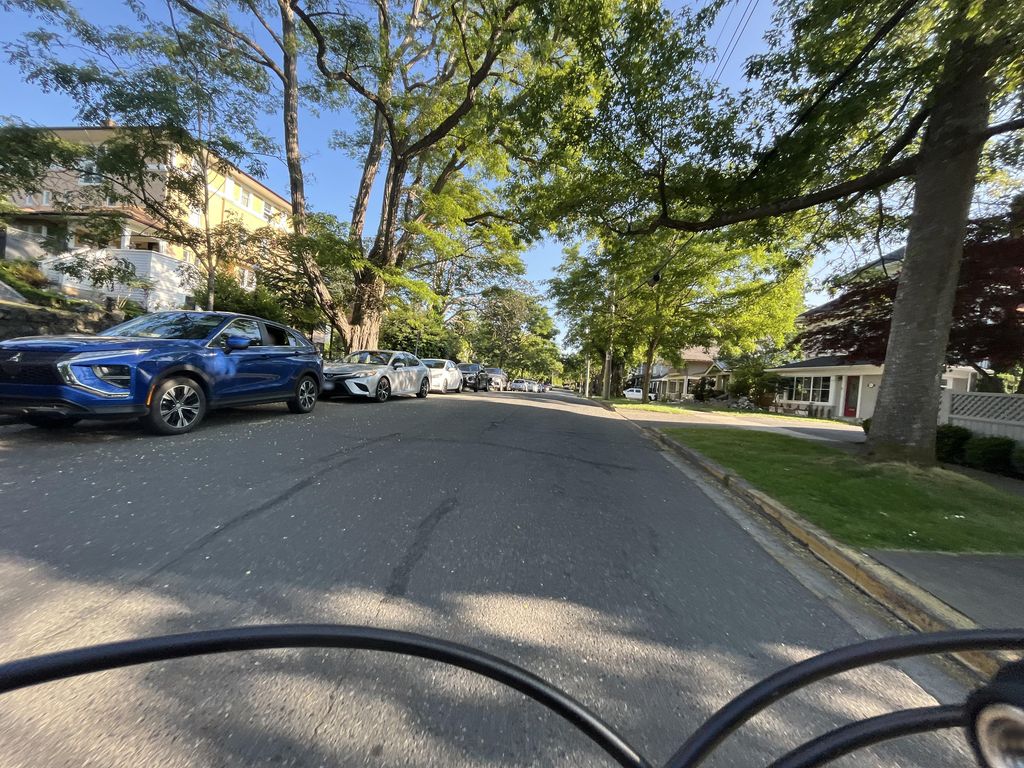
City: victoria